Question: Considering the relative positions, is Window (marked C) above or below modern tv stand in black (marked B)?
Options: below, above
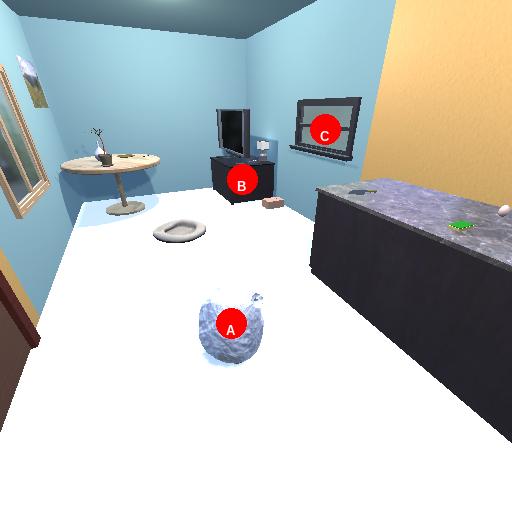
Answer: below